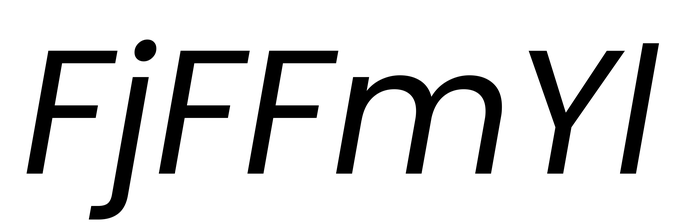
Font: Poppins-Italic